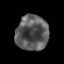
Tissue: prostate
Cell type: Epithelial cells
Senescence score: 0.3538
Nuclear area (px): 1123
Mean DAPI intensity: 89.039